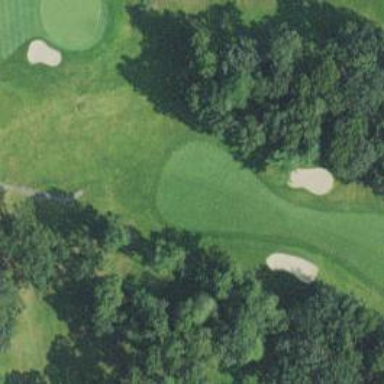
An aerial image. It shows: View of golf hole.